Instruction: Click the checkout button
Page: cart
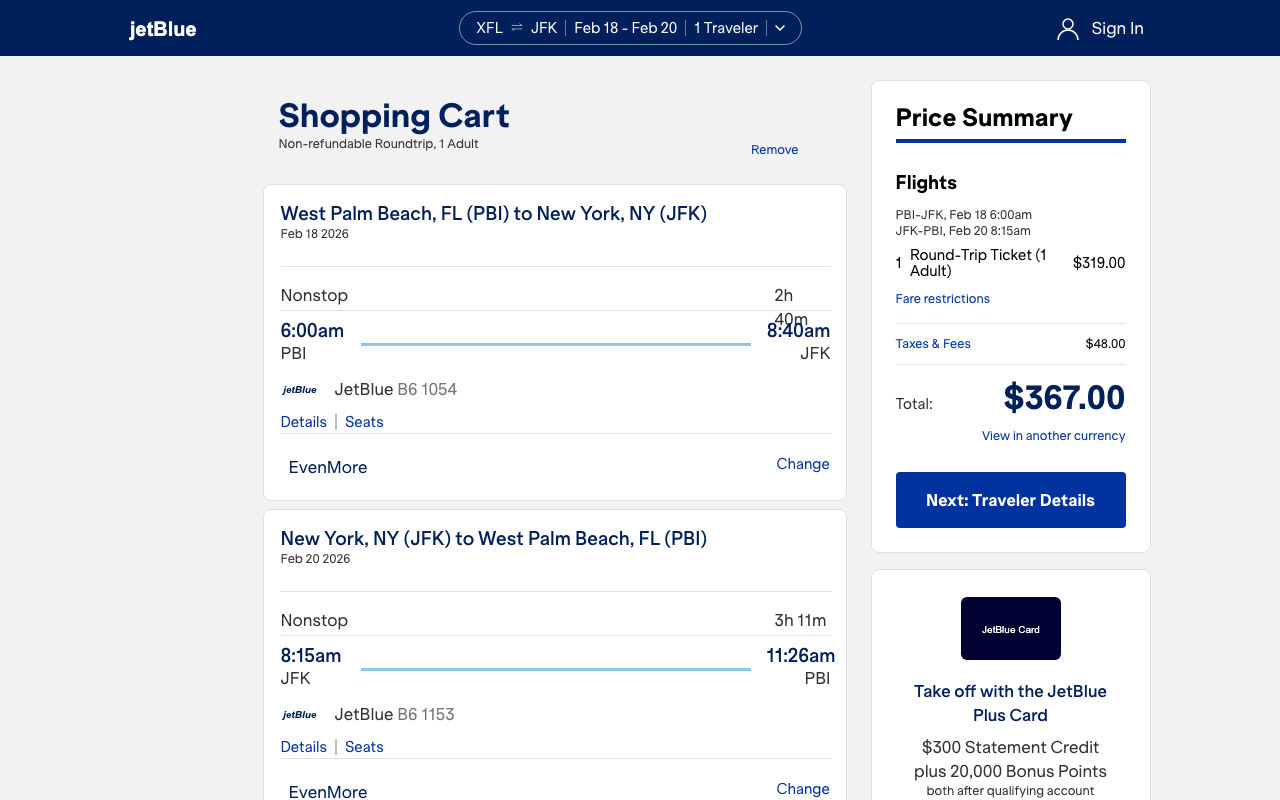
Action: click